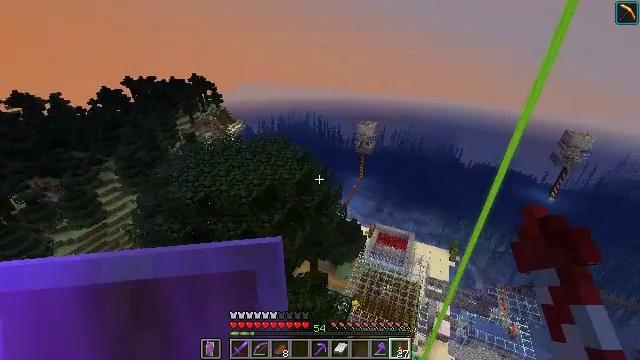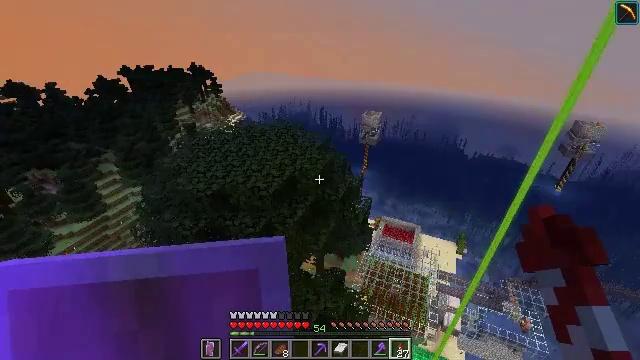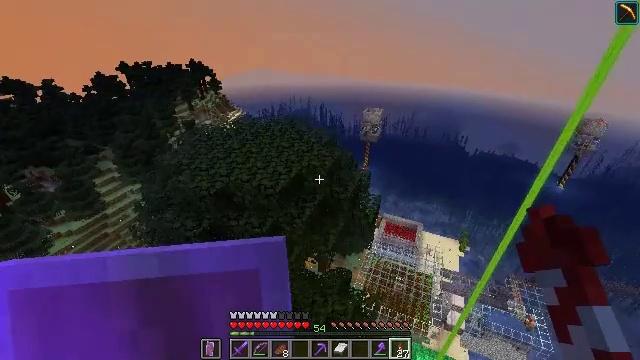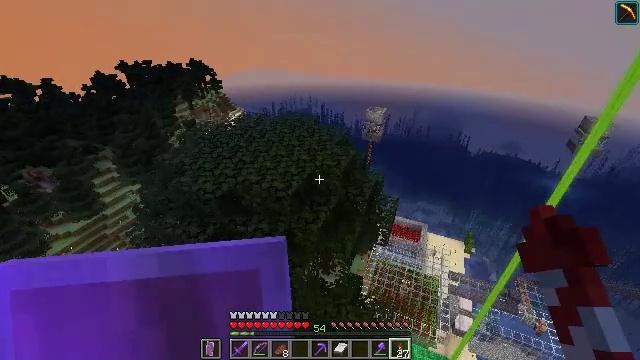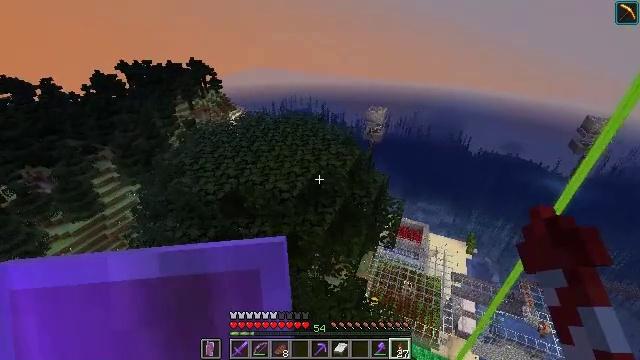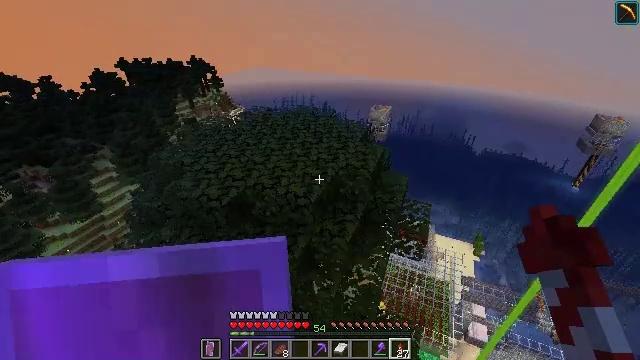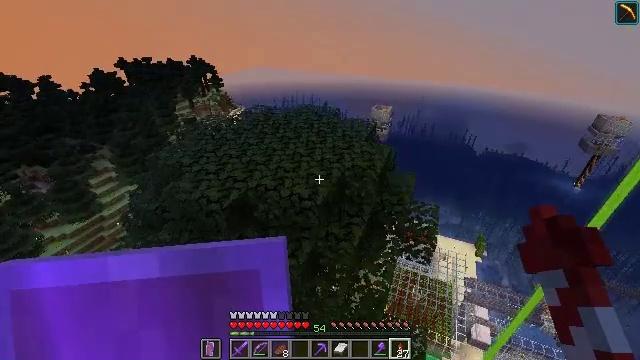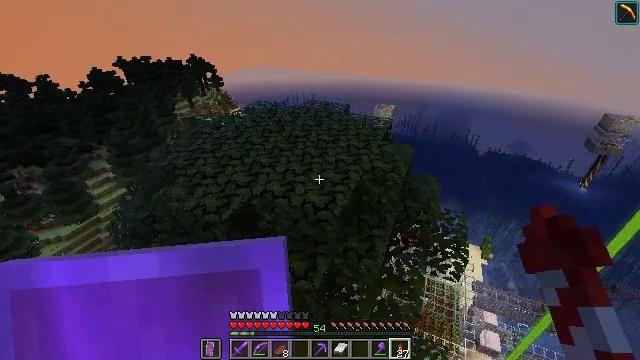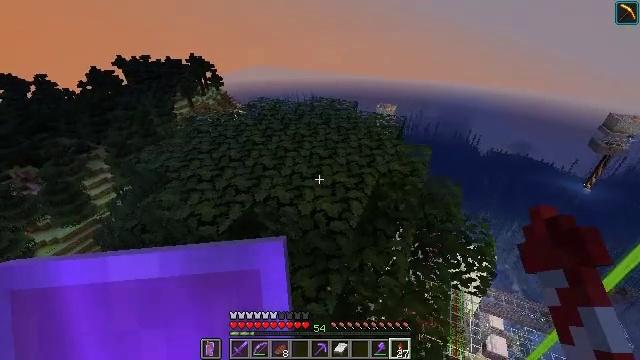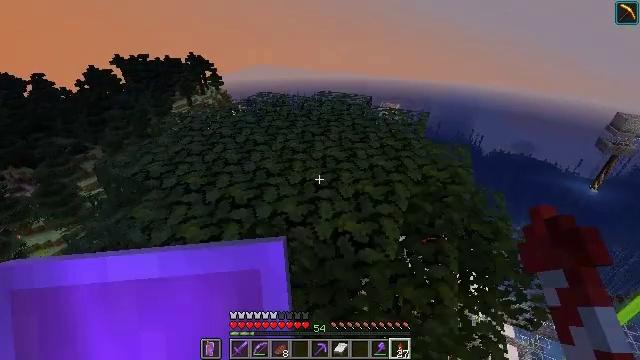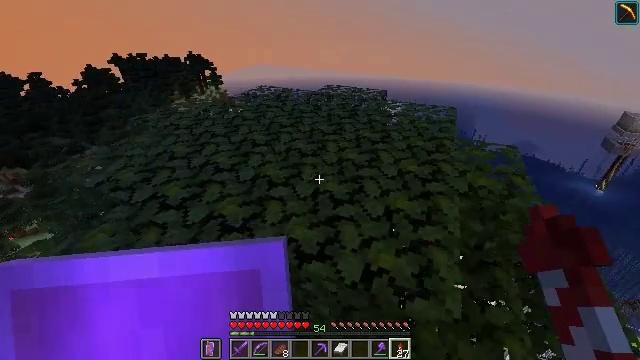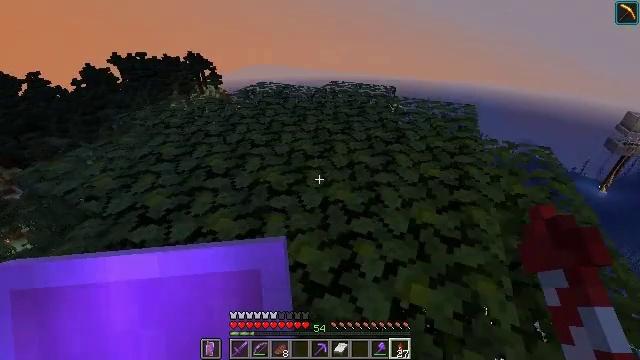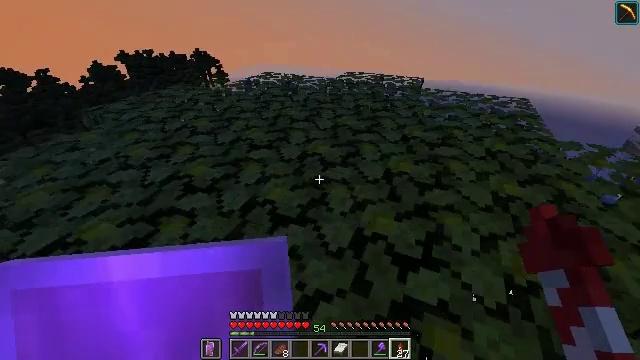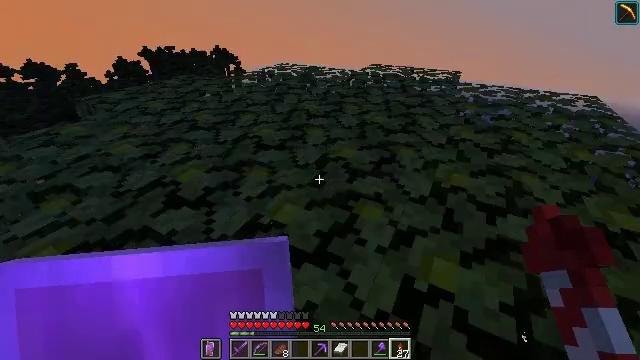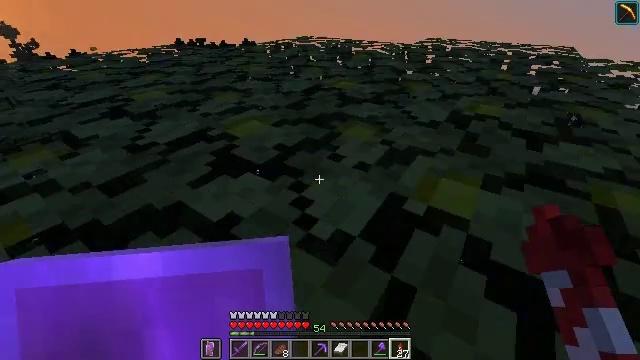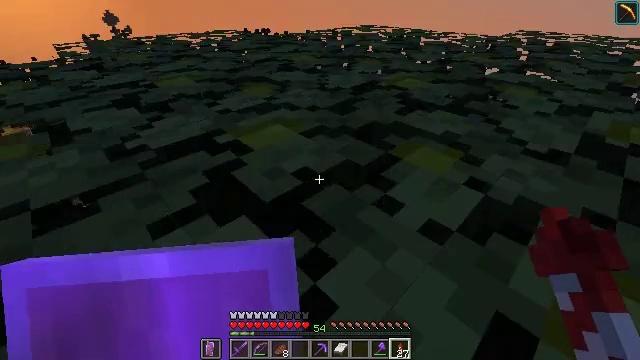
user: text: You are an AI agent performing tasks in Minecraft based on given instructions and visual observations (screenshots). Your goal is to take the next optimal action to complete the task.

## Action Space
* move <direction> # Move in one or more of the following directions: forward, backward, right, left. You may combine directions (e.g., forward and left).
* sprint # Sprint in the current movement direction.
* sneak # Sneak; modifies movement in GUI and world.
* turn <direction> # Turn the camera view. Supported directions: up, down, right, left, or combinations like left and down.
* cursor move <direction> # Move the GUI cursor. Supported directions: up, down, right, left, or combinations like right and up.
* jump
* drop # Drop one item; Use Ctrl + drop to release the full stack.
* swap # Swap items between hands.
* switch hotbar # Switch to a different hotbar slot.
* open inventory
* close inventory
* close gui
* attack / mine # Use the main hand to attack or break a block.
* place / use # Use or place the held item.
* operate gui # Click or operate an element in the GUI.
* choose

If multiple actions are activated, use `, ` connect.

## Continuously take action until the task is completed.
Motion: motion action
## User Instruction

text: Utilize the crafting table to make paper.
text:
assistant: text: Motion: turn down
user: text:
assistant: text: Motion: no_op
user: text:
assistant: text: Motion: no_op
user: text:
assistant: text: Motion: no_op
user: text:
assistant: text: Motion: no_op
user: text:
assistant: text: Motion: no_op
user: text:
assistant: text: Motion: no_op
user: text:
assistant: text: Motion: no_op
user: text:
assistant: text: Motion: no_op
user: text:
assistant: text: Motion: no_op
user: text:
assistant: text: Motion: sneak
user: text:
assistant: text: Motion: sneak, turn left
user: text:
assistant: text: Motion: sneak, turn left
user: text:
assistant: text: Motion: sneak, turn left
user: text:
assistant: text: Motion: sneak, turn left and down
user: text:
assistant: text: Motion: sneak, turn left and down
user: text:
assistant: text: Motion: sneak, turn left and down
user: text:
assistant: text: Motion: sneak, turn left
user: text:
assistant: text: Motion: sneak, turn left
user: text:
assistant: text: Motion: sneak, turn left
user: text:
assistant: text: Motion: sneak, turn left and down
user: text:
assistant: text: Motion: sneak, turn left and down
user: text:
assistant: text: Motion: sneak, turn left and down
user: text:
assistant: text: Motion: sneak, turn left
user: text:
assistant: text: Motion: sneak, turn left
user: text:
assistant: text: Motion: sneak, turn left
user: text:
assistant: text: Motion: sneak, turn left
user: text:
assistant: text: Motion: sneak, turn left
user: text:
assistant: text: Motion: sneak, turn left
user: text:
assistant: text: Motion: sneak, turn left